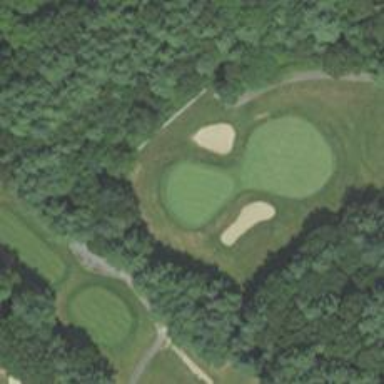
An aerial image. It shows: Golf hole.